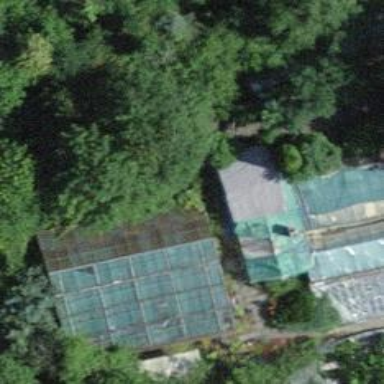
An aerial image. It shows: Greenhouse.